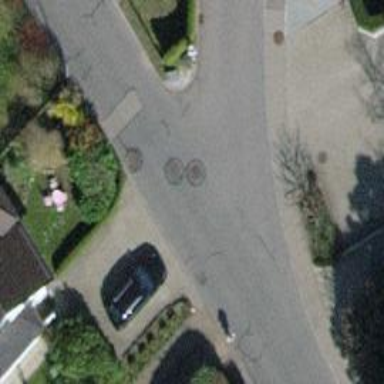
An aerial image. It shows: Residential road with asphalt surface. Sidewalk is present on the left side.